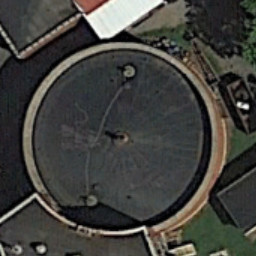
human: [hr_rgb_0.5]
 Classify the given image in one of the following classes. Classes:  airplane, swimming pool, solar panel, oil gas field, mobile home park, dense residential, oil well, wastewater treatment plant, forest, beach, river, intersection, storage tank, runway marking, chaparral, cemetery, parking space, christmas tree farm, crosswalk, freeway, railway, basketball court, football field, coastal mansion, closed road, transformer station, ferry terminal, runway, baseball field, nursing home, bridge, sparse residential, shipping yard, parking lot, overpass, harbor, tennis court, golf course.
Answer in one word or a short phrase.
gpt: wastewater treatment plant